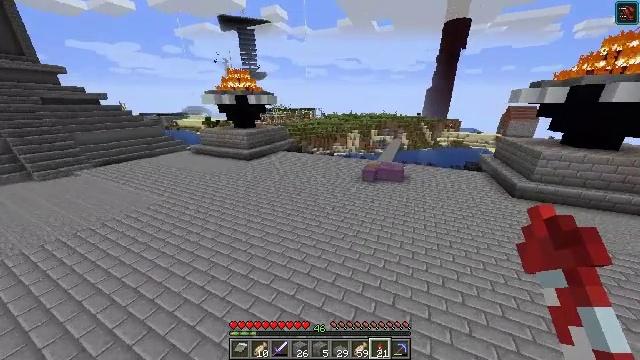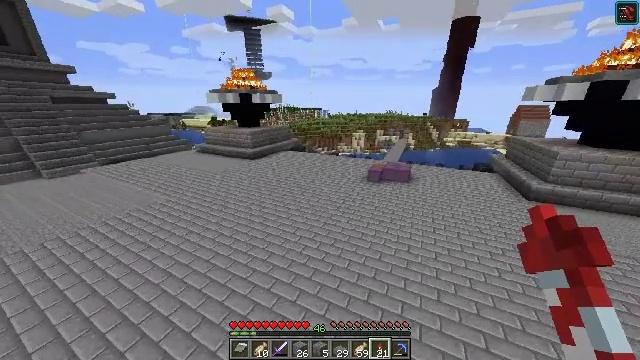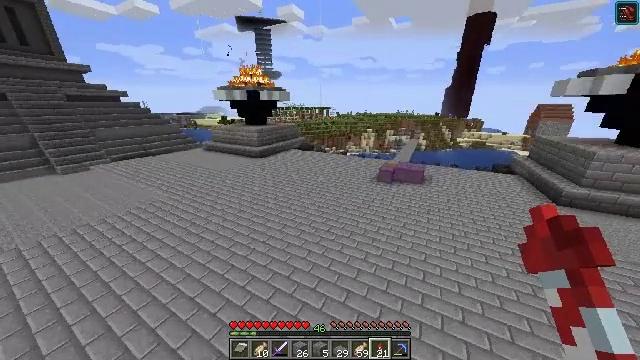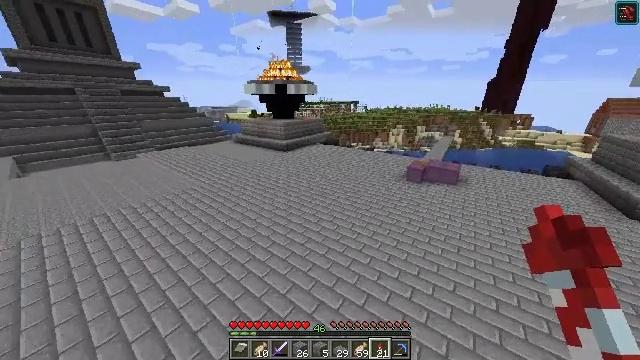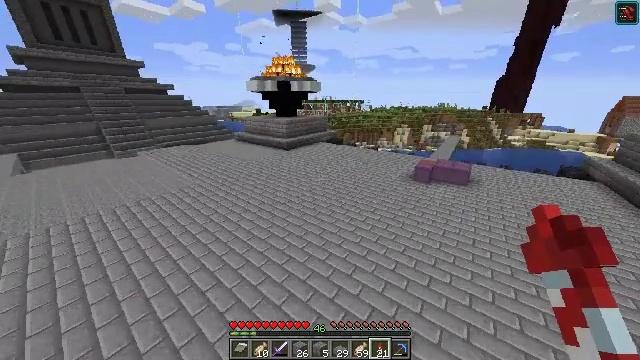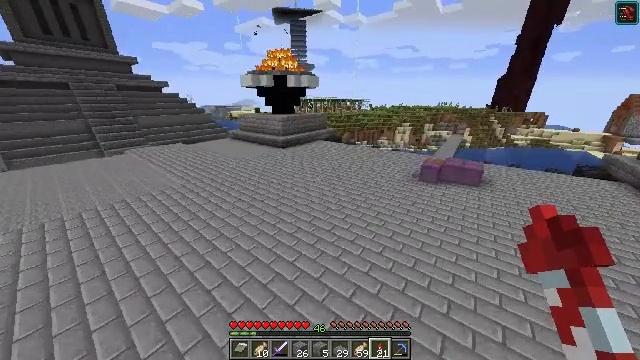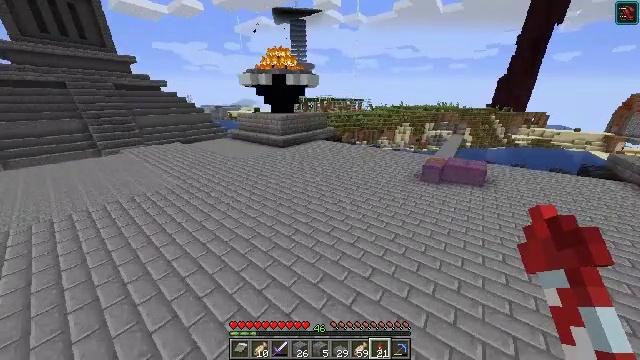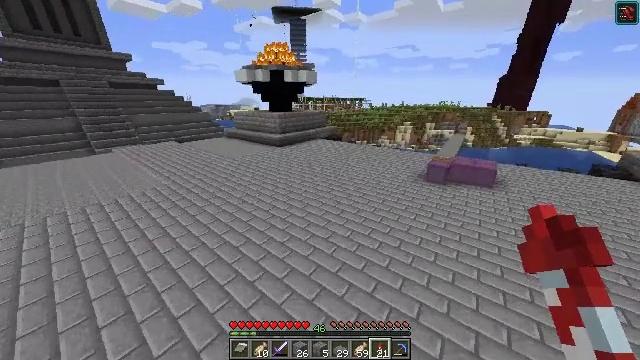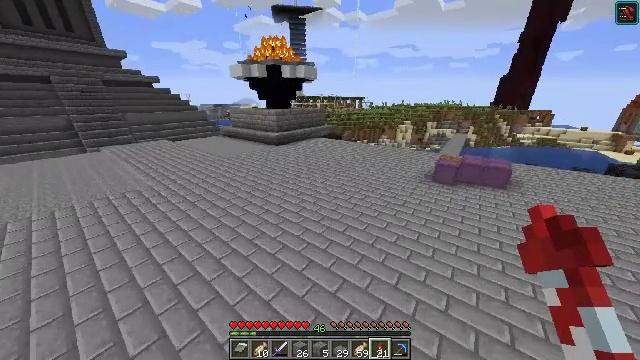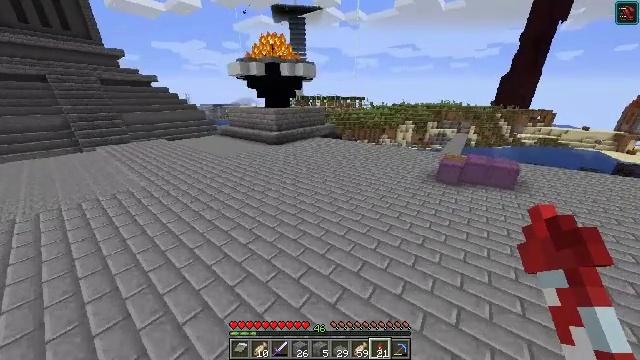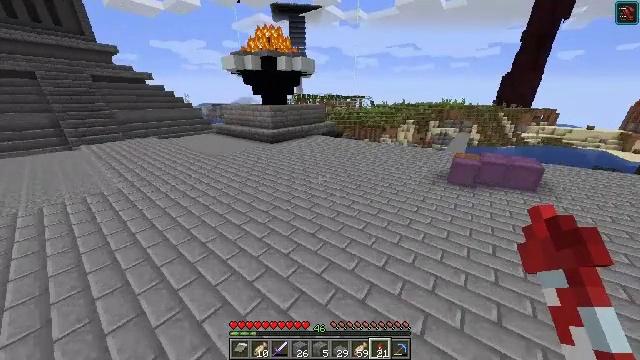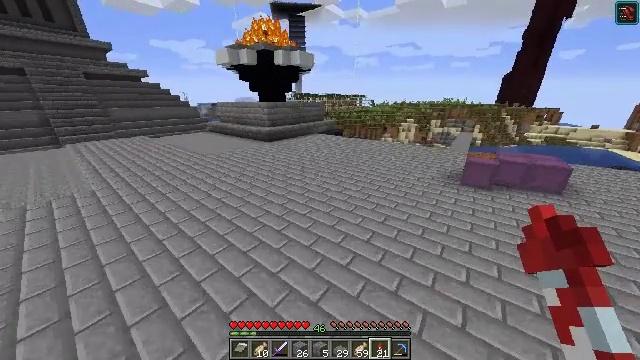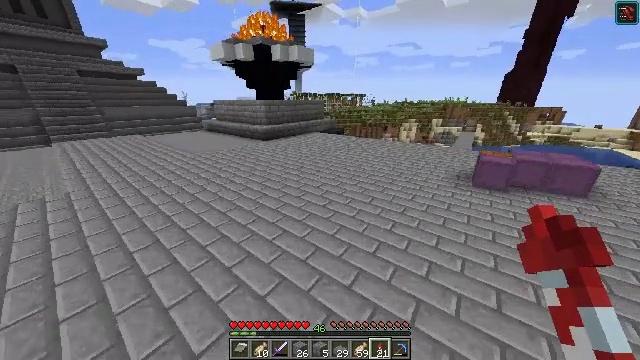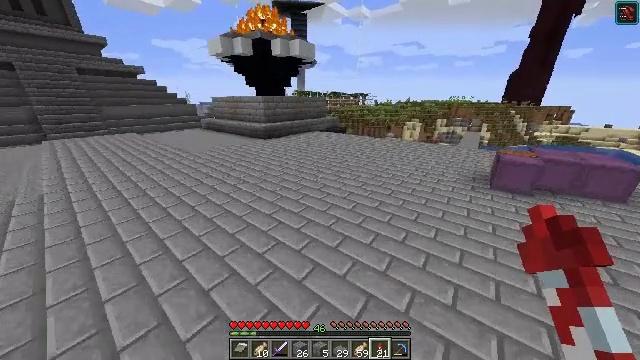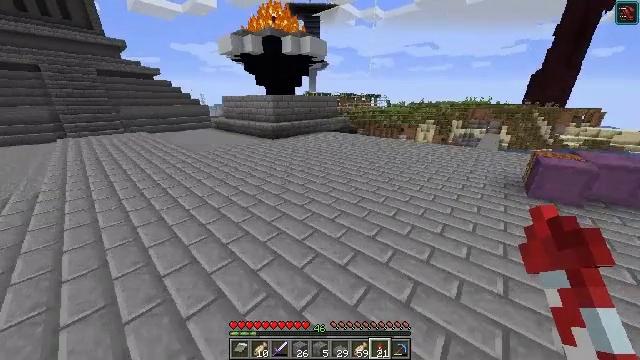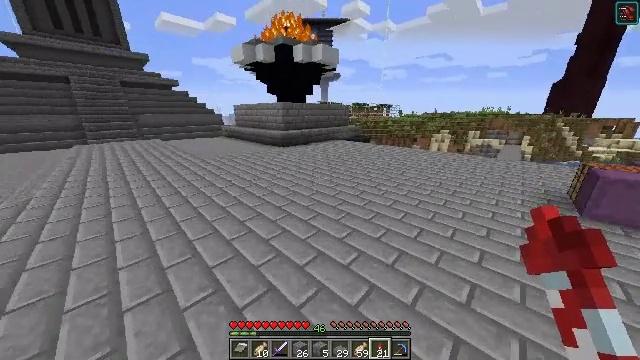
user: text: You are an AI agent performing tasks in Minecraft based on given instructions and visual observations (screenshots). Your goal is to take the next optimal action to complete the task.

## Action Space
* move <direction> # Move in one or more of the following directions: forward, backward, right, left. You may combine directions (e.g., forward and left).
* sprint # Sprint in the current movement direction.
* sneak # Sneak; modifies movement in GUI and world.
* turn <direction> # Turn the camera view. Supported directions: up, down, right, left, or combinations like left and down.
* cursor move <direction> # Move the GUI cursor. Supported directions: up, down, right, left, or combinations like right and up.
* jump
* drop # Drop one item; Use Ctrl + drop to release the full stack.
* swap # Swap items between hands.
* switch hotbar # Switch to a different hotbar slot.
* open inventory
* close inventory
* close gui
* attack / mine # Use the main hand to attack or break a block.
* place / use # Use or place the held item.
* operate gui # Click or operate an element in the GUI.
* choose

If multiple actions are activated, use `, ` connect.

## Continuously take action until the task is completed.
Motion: motion action
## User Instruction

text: Craft some lime stained glass with dye and glass.
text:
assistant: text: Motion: turn left
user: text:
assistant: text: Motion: turn left
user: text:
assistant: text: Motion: turn left and down
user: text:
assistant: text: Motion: turn left
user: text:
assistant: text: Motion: no_op
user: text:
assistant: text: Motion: no_op
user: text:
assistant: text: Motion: no_op
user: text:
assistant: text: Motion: no_op
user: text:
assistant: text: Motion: no_op
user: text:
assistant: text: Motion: no_op
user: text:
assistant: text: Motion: no_op
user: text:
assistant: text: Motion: no_op
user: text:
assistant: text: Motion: no_op
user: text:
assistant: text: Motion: turn left
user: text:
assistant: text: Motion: turn left and up
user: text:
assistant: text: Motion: turn left and up
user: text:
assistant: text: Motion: turn up
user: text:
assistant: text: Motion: turn left and up
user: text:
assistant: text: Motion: turn left
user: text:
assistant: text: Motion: turn left
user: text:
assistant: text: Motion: turn left and down
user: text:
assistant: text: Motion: turn left
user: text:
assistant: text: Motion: turn left
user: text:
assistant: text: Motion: turn left and down
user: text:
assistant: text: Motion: turn left and down
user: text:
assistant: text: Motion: turn left and up
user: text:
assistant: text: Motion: turn up
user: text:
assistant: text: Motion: no_op
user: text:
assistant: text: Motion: turn down
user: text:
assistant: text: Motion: no_op